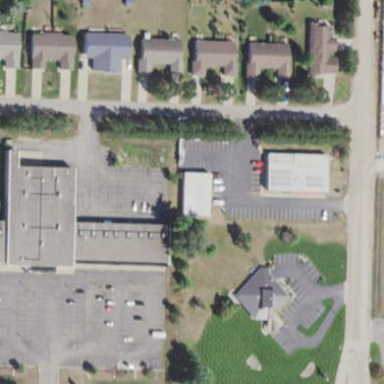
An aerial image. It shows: Retail building.